Question: In my project I wanna automatically delete accounts that are kept inactive for more that 45days. For testing purpose I took 2 minutes and wrote the following code. But its not working. Can anybody tell me how to perform "Record deletion" if kept inactive for 2 minutes.
My code follows.
'''
using System;
using System.Collections.Generic;
using System.Linq;
using System.Web;
using System.Web.UI;
using System.Web.UI.WebControls;
using System.Data.Odbc;
public partial class _Default : System.Web.UI.Page
{
protected void Page_Load(object sender, EventArgs e)
{
string MyConString = "DRIVER={MySQL ODBC 3.51 Driver};" + "SERVER=localhost;" + "DATABASE=inactive;" + "UID=root;" + "PASSWORD=*********;" + "OPTION=3";
OdbcConnection MyConnection = new OdbcConnection(MyConString);
try
{
MyConnection.Open();
OdbcCommand cmd = new OdbcCommand("DELETE name FROM email WHERE date < DATE_SUB(NOW(), INTERVAL 2 MIN)", MyConnection);
MyConnection.Close();
Label1.Text = "Done";
}
catch (Exception ex)
{
Label1.Text = ex.ToString();
}
}
protected void Button1_Click(object sender, EventArgs e)
{
string MyConString = "DRIVER={MySQL ODBC 3.51 Driver};" + "SERVER=localhost;" + "DATABASE=inactive;" + "UID=root;" + "PASSWORD=*********;" + "OPTION=3";
OdbcConnection MyConnection = new OdbcConnection(MyConString);
try
{
MyConnection.Open();
OdbcCommand cmd = new OdbcCommand("Select name from email where email=?", MyConnection);
cmd.Parameters.Add("@email", OdbcType.VarChar, 255).Value = TextBox1.Text;
OdbcDataReader dr = cmd.ExecuteReader();
if (dr.HasRows == false)
{
throw new Exception();
}
if (dr.Read())
{
Response.Write(dr[0].ToString());
}
}
catch
{
}
}
}
'''
---
---
Updated:
First I created a database named 'inactive' and created a table 'email'. The below screenshot says the record.

Later I used the following code..
'''
protected void Page_Load(object sender, EventArgs e)
{
string MyConString = "DRIVER={MySQL ODBC 3.51 Driver};" + "SERVER=localhost;" + "DATABASE=inactive;" + "UID=root;" + "PASSWORD=******;" + "OPTION=3";
OdbcConnection MyConnection = new OdbcConnection(MyConString);
try
{
MyConnection.Open();
OdbcCommand cmd = new OdbcCommand("DELETE FROM email WHERE 'date' < DATE_SUB(NOW(), INTERVAL 2 MINUTE)", MyConnection);
MyConnection.Close();
}
catch (Exception ex)
{
Label1.Text = ex.ToString();
}
}
'''
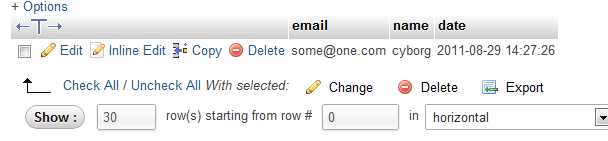
Answer: Your 'DELETE' syntax seems to be wrong, drop the field name "name", ie
'''
DELETE FROM email WHERE 'date' < DATE_SUB(NOW(), INTERVAL 2 MINUTE)
'''
(the 'delete' command deletes whole row, not a single field)